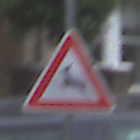
Verkehrszeichen: WildwechselRechts
Umgebung: Outdoor, Urban
Tageszeit: MorningAfternoon
Wetter: Overcast
Licht: Natural
Jahreszeit: NotSpecified
Kontrast: LowContrast